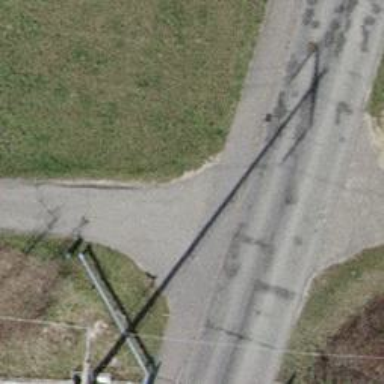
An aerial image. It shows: Asphalt sidewalk.